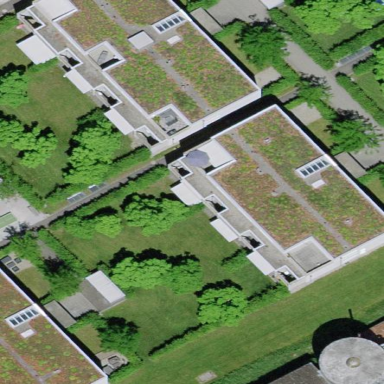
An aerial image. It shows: Residential building with flat roof.